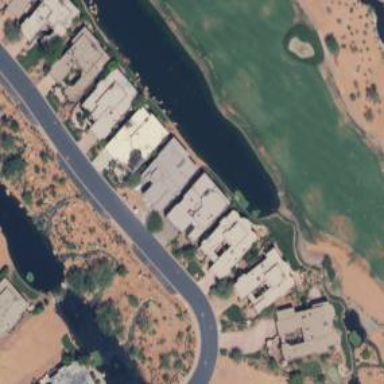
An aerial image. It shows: Water hazard in golf course. The hazard is natural water feature.